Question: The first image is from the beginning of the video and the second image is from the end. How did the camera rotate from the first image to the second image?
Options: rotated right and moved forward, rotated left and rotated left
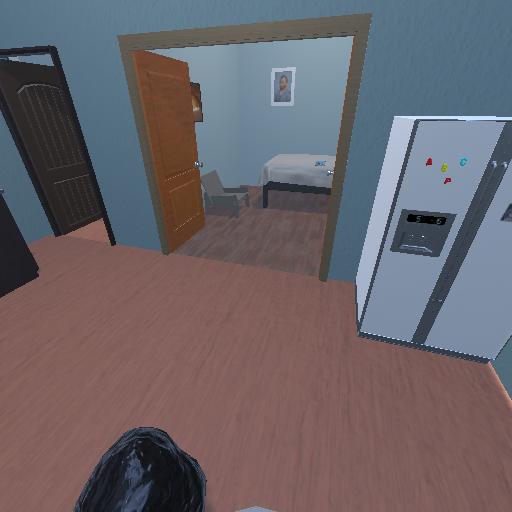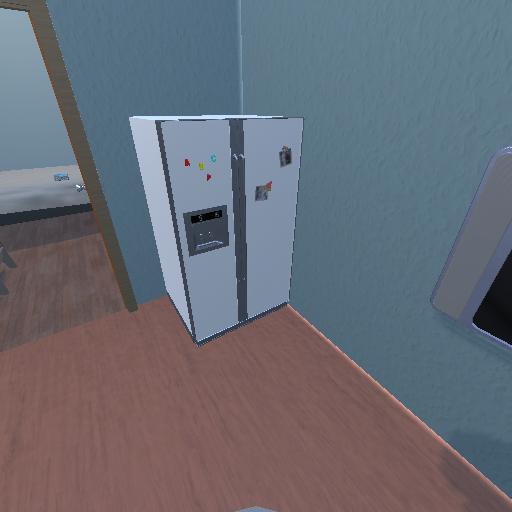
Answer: rotated right and moved forward